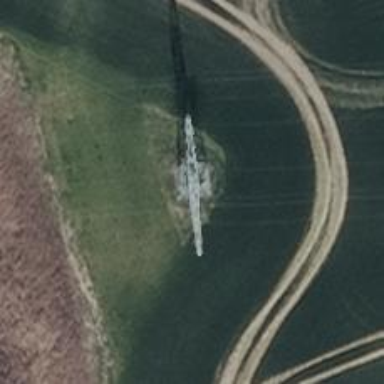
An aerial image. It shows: Power tower.